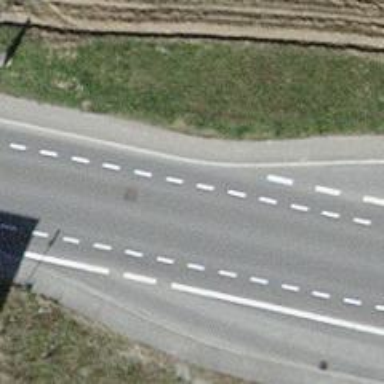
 along with designated lanes for cycling."